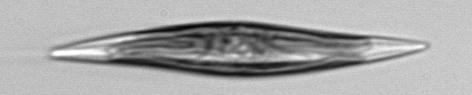
Label: Pleurosigma